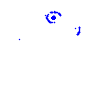
Particle: electron